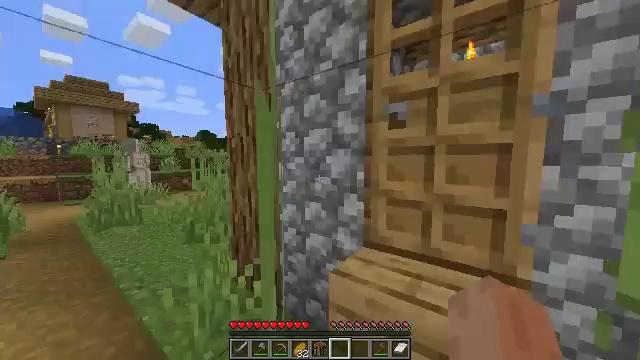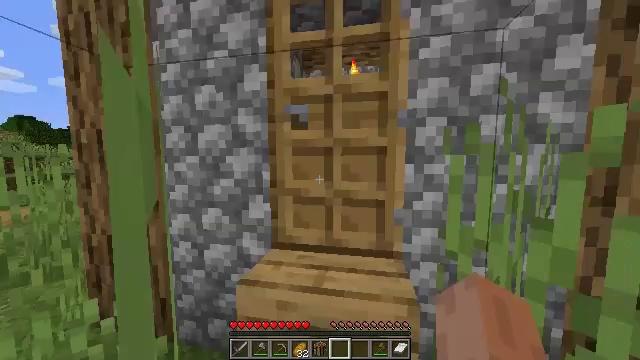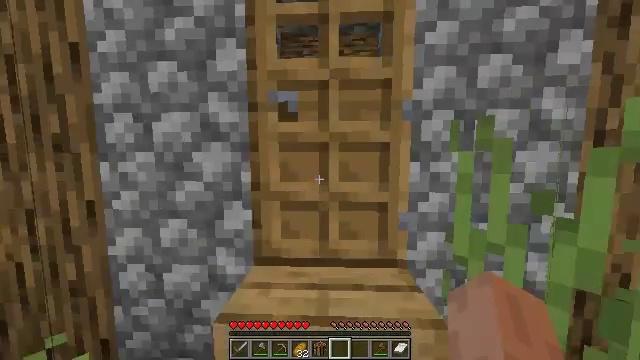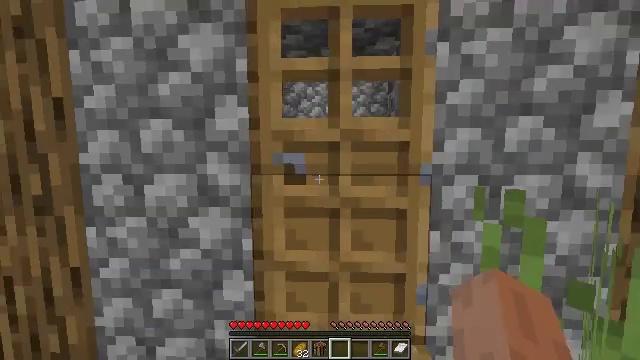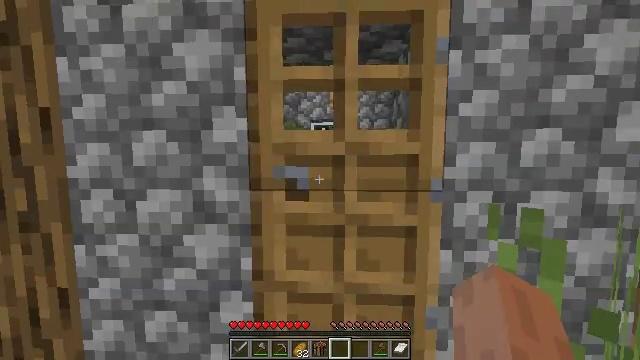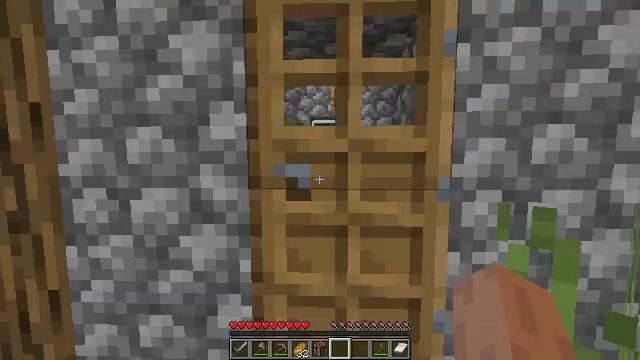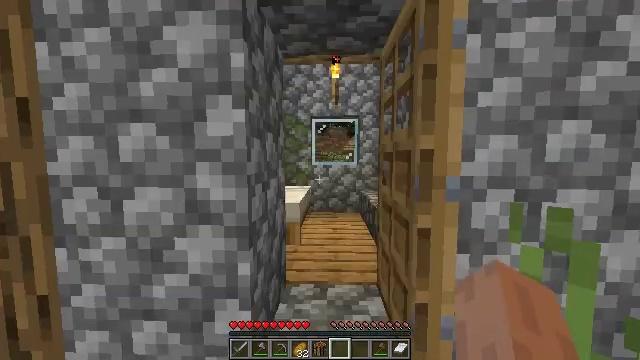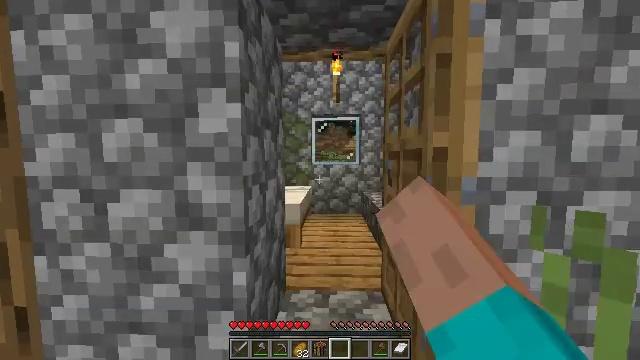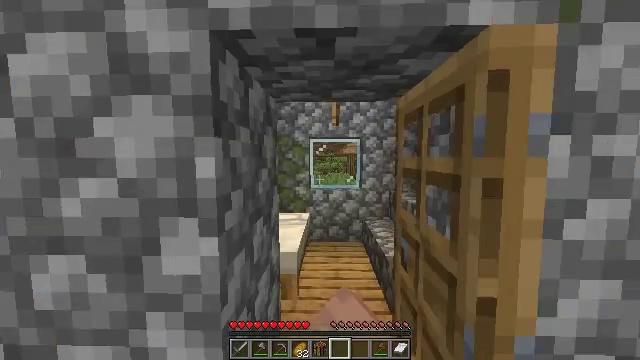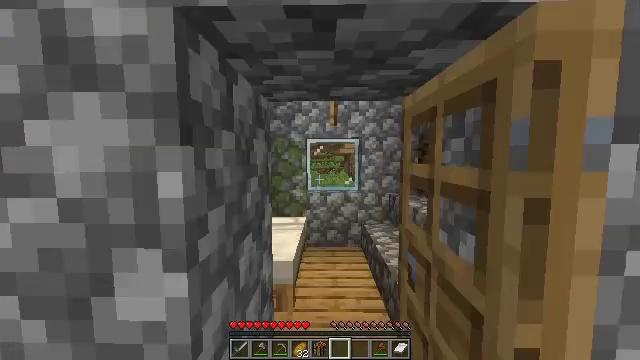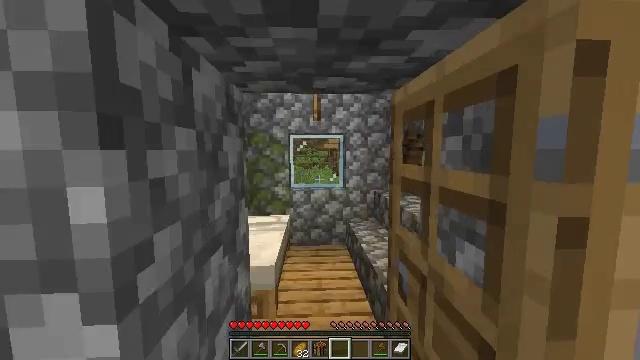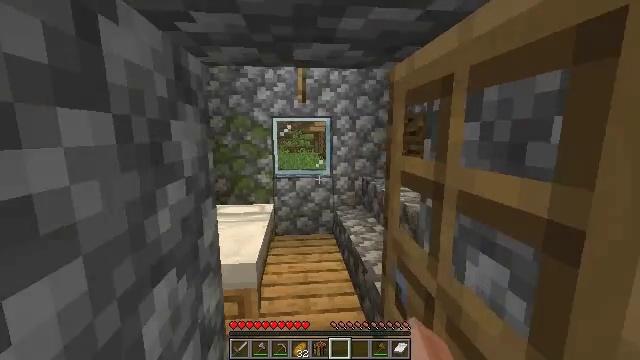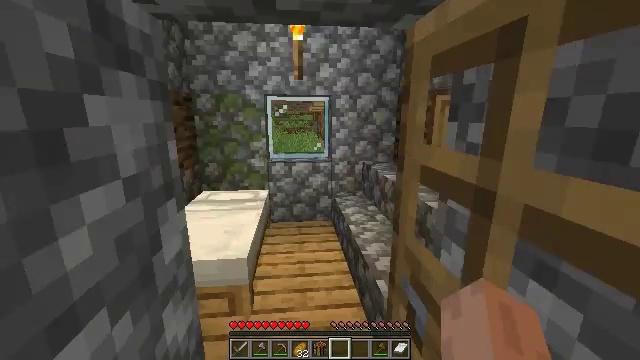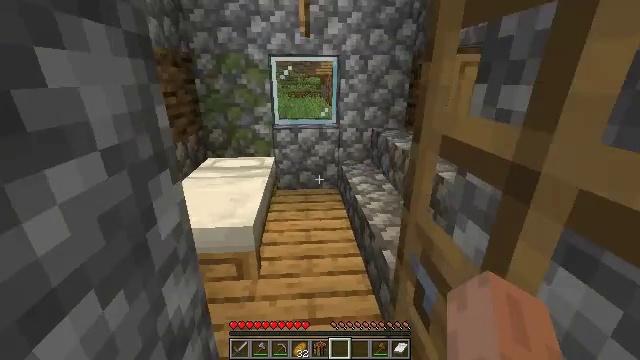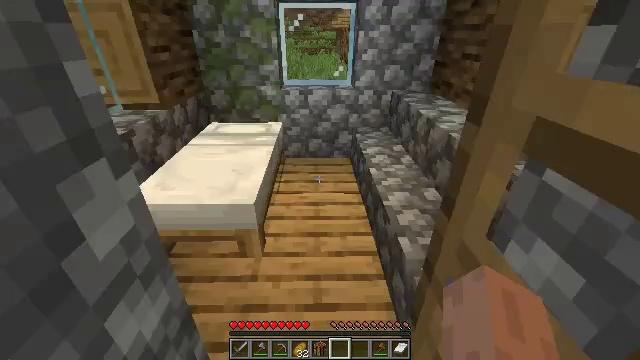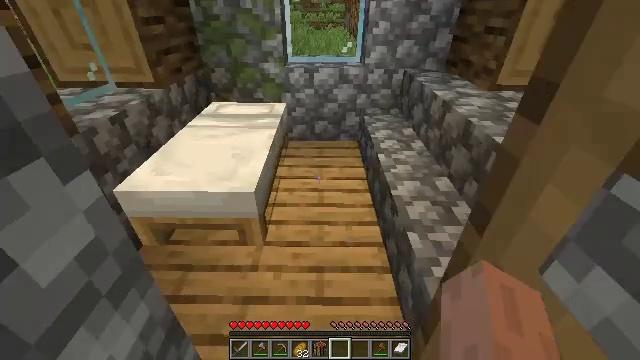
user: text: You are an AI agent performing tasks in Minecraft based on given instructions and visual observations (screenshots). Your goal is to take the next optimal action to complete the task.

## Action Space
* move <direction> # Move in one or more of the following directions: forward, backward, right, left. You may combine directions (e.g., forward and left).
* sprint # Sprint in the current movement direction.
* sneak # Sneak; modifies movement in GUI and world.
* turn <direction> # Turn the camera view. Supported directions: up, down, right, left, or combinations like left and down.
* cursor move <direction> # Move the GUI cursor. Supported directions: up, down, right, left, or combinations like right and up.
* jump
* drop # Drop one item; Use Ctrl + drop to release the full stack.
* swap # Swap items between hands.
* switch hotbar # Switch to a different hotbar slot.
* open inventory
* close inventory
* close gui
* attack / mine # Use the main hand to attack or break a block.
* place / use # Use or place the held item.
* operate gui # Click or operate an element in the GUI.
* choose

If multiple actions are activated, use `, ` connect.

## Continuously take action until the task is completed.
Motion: motion action
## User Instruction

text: Remove the grass path from the ground.
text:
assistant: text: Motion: move forward, turn right
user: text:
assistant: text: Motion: turn right
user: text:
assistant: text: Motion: no_op
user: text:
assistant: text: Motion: no_op
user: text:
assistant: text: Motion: no_op
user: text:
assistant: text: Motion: move forward, use / place
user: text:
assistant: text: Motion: move forward, use / place
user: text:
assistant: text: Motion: move forward, use / place
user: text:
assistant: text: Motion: move forward
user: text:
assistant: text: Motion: move forward, turn right and down
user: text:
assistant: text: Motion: move forward, turn right and down
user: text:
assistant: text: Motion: move forward, turn down
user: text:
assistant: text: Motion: move forward, turn left and down
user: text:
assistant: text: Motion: move forward, turn left and down
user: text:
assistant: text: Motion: move forward, turn left and down
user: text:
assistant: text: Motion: move forward, turn left and down
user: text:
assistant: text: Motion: move forward, turn down
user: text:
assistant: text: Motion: turn down
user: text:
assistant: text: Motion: turn right
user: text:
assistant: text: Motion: move back, turn right and up
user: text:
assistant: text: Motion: move back, turn left and up
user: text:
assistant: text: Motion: move back, turn left and up
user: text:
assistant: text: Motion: move back, turn left
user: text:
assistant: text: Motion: move back
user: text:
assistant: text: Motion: move back
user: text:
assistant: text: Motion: move back
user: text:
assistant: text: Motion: move back, turn left
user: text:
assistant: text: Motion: move back and move left, turn left
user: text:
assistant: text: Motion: move left, turn left
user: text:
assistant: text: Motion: move left, turn left